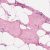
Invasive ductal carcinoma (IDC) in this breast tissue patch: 0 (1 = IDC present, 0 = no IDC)